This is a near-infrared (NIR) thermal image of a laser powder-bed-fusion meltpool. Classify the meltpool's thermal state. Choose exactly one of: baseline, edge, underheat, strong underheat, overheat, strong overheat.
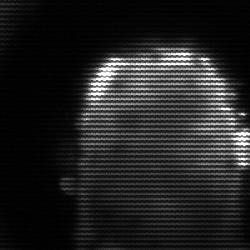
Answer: baseline